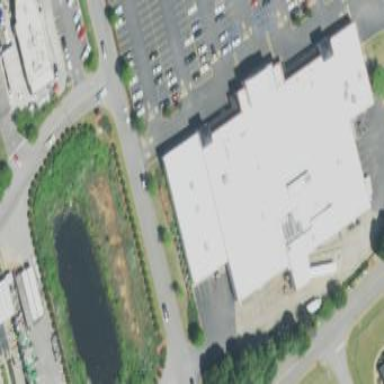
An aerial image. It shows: Retail building.